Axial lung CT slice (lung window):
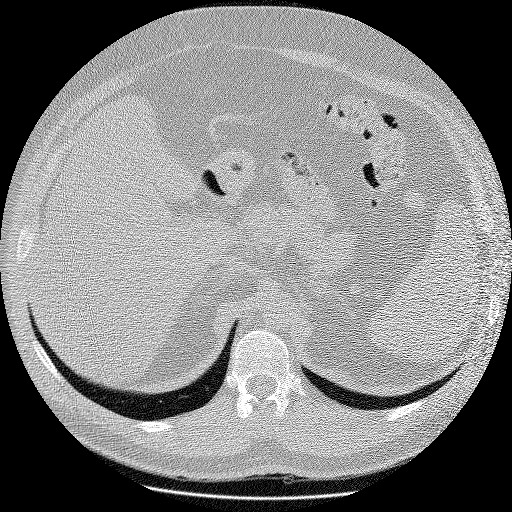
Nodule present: no